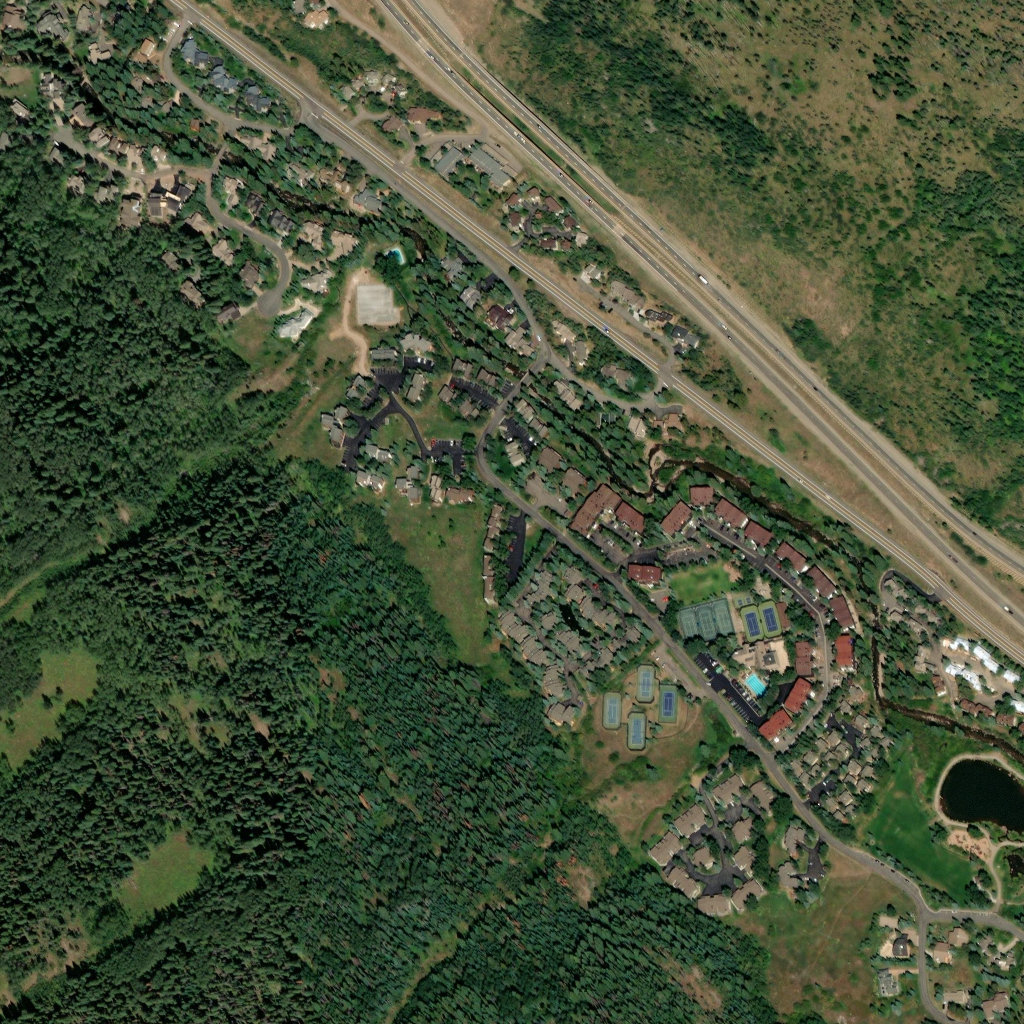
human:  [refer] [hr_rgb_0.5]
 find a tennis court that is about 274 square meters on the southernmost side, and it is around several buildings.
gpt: <box>[[61, 70, 62, 72, 0]]</box>